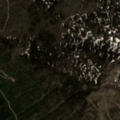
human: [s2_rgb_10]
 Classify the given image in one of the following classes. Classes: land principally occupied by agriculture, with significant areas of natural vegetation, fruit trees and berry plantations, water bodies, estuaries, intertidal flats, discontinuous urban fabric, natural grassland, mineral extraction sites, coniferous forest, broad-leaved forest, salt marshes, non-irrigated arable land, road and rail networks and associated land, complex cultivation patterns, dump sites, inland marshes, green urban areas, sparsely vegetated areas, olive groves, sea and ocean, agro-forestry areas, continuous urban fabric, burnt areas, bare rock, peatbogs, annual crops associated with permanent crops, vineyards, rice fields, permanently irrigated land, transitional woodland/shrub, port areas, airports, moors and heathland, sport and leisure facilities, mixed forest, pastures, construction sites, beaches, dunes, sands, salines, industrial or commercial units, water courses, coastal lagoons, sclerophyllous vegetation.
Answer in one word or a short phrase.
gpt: coniferous forest, mixed forest, moors and heathland, transitional woodland/shrub, sparsely vegetated areas